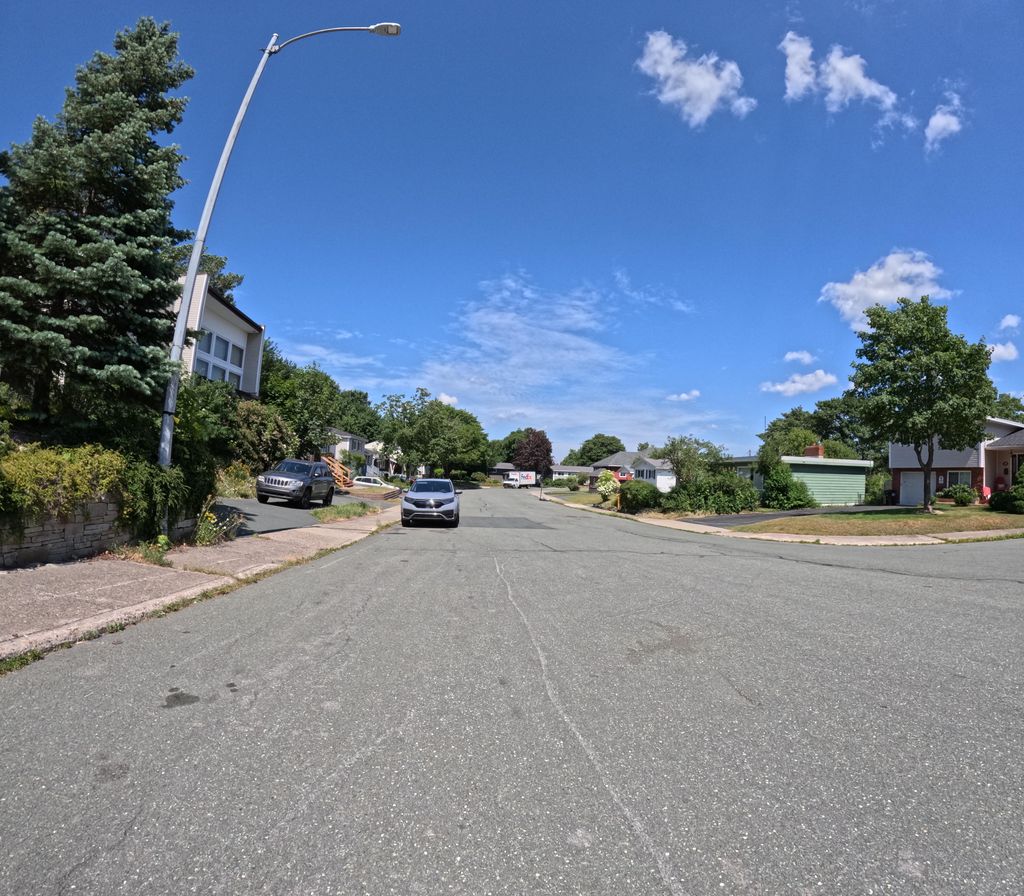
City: st_johns